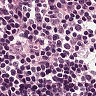
Metastatic tissue present: no